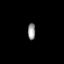
Tissue: prostate
Cell type: Fibroblasts
Senescence score: 0.6992
Nuclear area (px): 124
Mean DAPI intensity: 148.718